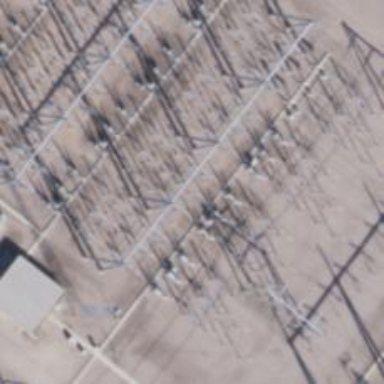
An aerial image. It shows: Switch used for power control.